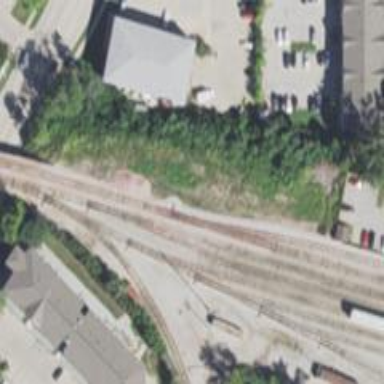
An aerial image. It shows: Railway siding for service.